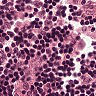
Metastatic tissue present: no